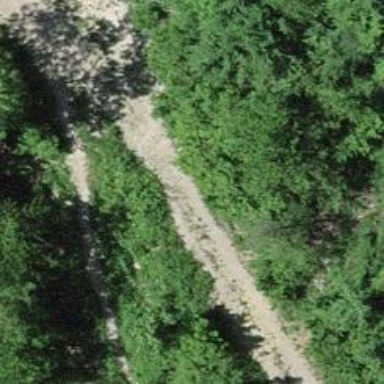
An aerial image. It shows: Vegetation obstructing the view.